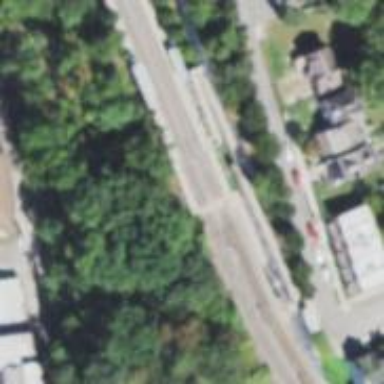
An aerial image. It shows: Railway crossing.